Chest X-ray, AP view. Patient: 56 years old, sex M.
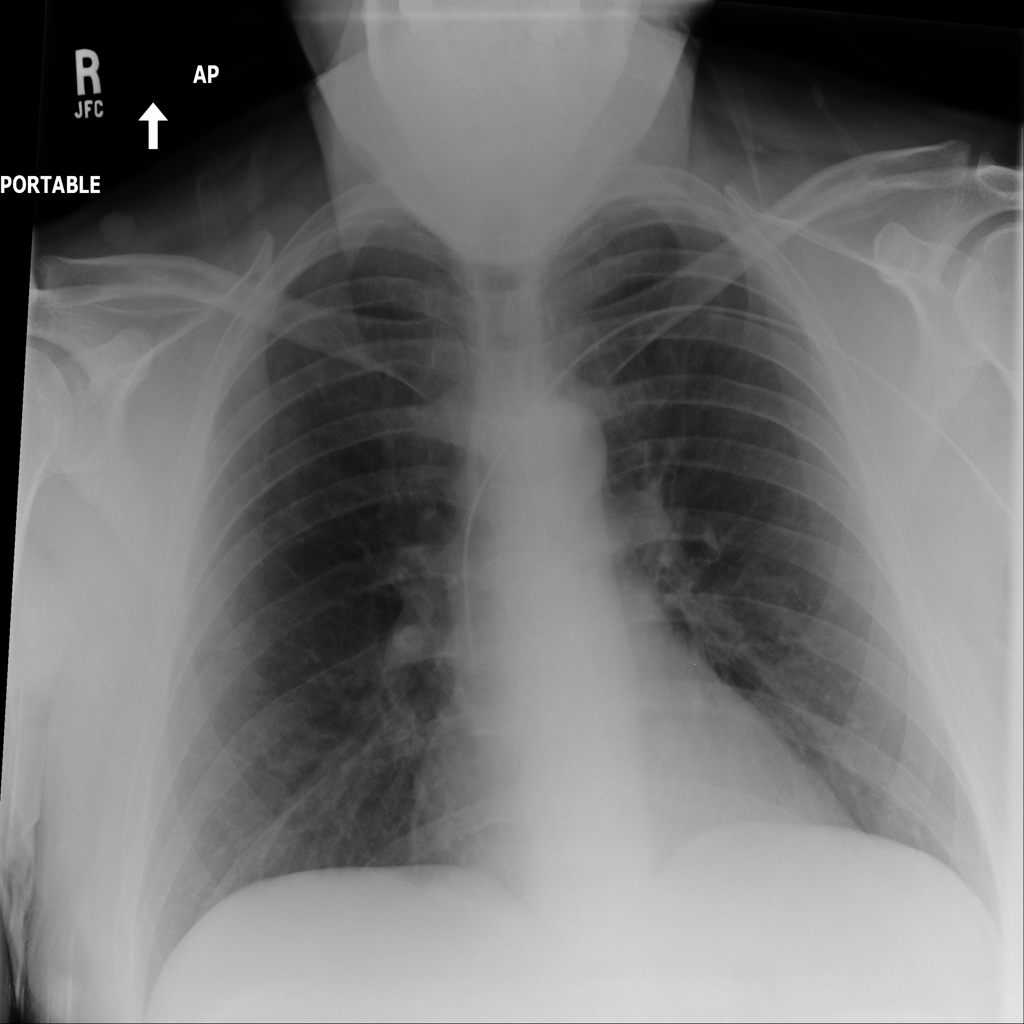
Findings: No Finding